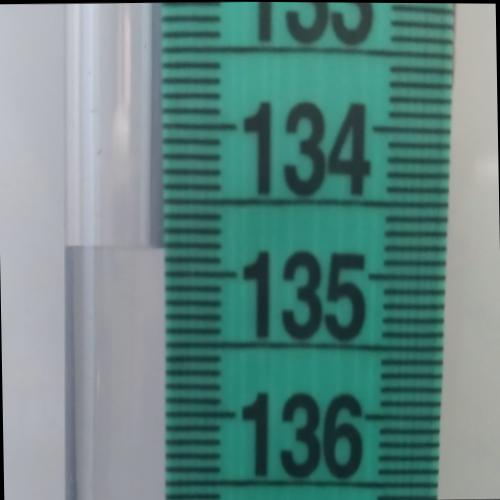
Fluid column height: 134.8 cm